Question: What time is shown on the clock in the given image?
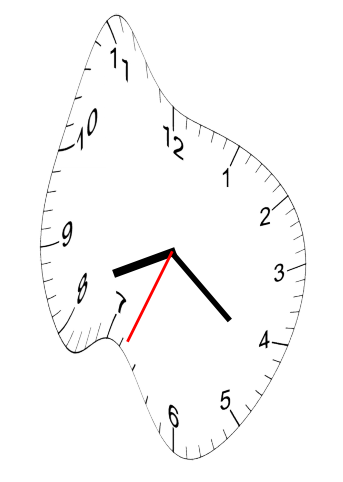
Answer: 08:21:34